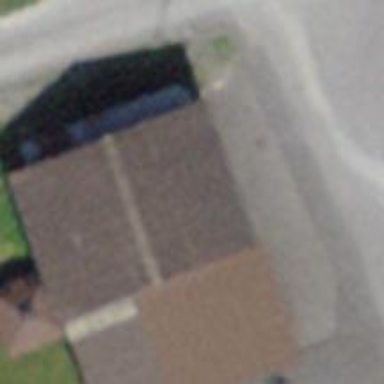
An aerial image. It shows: Barn.